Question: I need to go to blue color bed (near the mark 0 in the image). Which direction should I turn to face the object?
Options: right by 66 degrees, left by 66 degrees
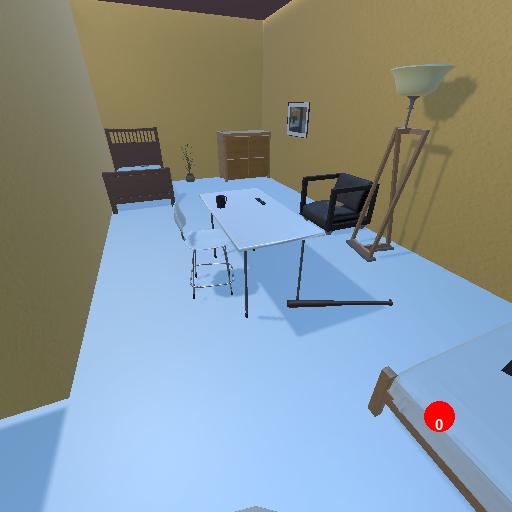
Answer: right by 66 degrees